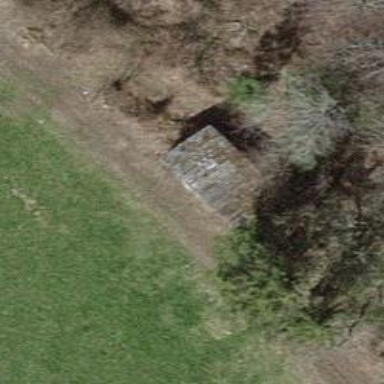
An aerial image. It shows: Brown bench.